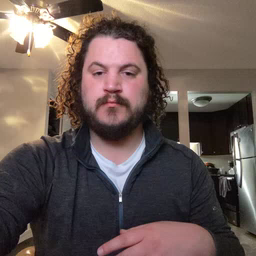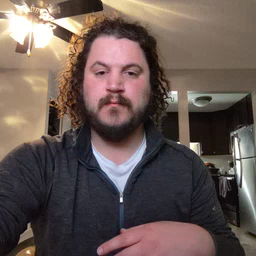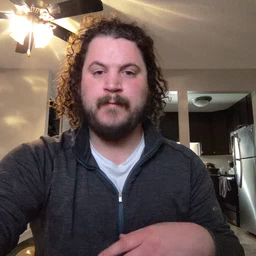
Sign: fall